Question: Today I came across an interesting situation when a line below is executed before the line proceeding it (line above). A simple version of the situation is posted below. A brief description: There are three 'QGroupBox()' connected to the same window: 'groupboxA', 'groupboxB' and 'groupboxC'.
Groupbox B is hidden. Clicking the Ok button unhides a second groupBox B and hides first groupBox A. A repetitive clicking continues this sequence of hide/unhide events.
The very last line is calling 'calcA()' method processing of which takes around 2-3 seconds to compete.
An issue: Even while a call for 'calcA()' is on a last line it is being executed before QGroupBoxes visibilities are changed for which the code written above is responsible. I would like to know why it is happening and how to get around it.

'''
from PyQt4 import QtGui, QtCore
class MyApp(object):
def __init__(self):
super(MyApp, self).__init__()
app = QtGui.QApplication(sys.argv)
self.mainWidget = QtGui.QWidget()
self.mainLayout = QtGui.QVBoxLayout()
self.mainWidget.setLayout(self.mainLayout)
# A
self.groupboxA = QtGui.QGroupBox()
self.layoutA = QtGui.QVBoxLayout()
self.groupboxA.setLayout(self.layoutA)
lineA = QtGui.QTextEdit('This is QGroupBox A')
self.layoutA.addWidget(lineA)
# B
self.groupboxB = QtGui.QGroupBox()
self.layoutB = QtGui.QVBoxLayout()
self.groupboxB.setLayout(self.layoutB)
self.groupboxB.setHidden(True)
labelB = QtGui.QLabel('This is QGroupBox B')
self.layoutB.addWidget(labelB)
# C
self.groupboxC = QtGui.QGroupBox()
self.layoutC = QtGui.QVBoxLayout()
self.groupboxC.setLayout(self.layoutC)
okButton = QtGui.QPushButton('OK')
okButton.clicked.connect(self.OK)
self.layoutC.addWidget(okButton)
self.mainLayout.addWidget(self.groupboxA)
self.mainLayout.addWidget(self.groupboxB)
self.mainLayout.addWidget(self.groupboxC)
self.mainWidget.show()
sys.exit(app.exec_())
def calcA(arg=None):
print "Task started..."
for i in range(<PHONE>):
pass
print '...task completed.'
def OK(self):
if self.groupboxA.isHidden(): self.groupboxA.setHidden(False)
else: self.groupboxA.setHidden(True)
if self.groupboxB.isHidden(): self.groupboxB.setHidden(False)
else: self.groupboxB.setHidden(True)
self.calcA()
if __name__ == '__main__':
MyApp()
'''
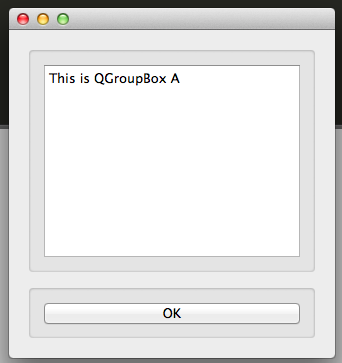
Answer: The updating of the GUI doesn't happen until control is returned to the Qt event loop (once your slot 'OK' finishes).
This is a common issue when you have a long running slot and want GUI changes to be visible before the end of the slot. This SO question has some answers which detail some workarounds:
<URL>
Basically, offloading the long running work to a QThread is the best idea in general, but you can only do that easily if your long running code doesn't directly interact with the GUI (you cannot interact with the GUI from a thread, so it gets tricky). Threading is very easy to get wrong, and can badly mess up the stability of your program, so you may not want to go down this road.
Another option is calling 'QApplication.instance().processEvents()' (or assign 'app' to 'self.app' in your '__init__' method and then call 'self.app.processEvents()') immediately after the calls which update the GUI (like 'setHidden()'), but I generally try to avoid this as I consider it bad practice.
The final solution, and one which might work best in your case, would be to call 'QTimer.singleShot(1,self.calcA)' instead of 'self.calcA'. This would return control to the event loop, which would update your GUI and then call 'self.calcA'.